Interaction volume radius: 10 \u00c5
Interaction volume height: 50 \u00c5
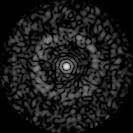
Disorder parameter: 0.8313